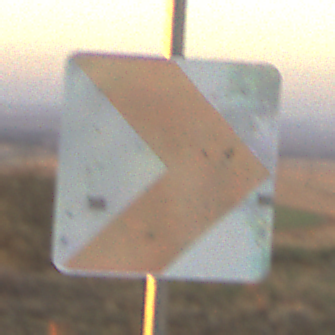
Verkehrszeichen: RichtungstafelnInKurvenKleinLinks
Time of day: SunriseSunset
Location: Outdoor (Nature)
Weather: Clear
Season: NotSpecified
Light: Natural